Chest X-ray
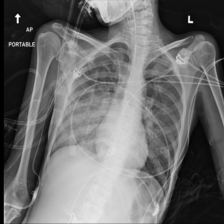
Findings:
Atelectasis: negative
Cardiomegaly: negative
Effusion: negative
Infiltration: positive
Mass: negative
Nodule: negative
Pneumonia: negative
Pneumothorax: negative
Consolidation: negative
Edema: positive
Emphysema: negative
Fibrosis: negative
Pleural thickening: negative
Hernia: negative